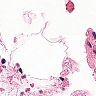
Metastatic tissue present: no